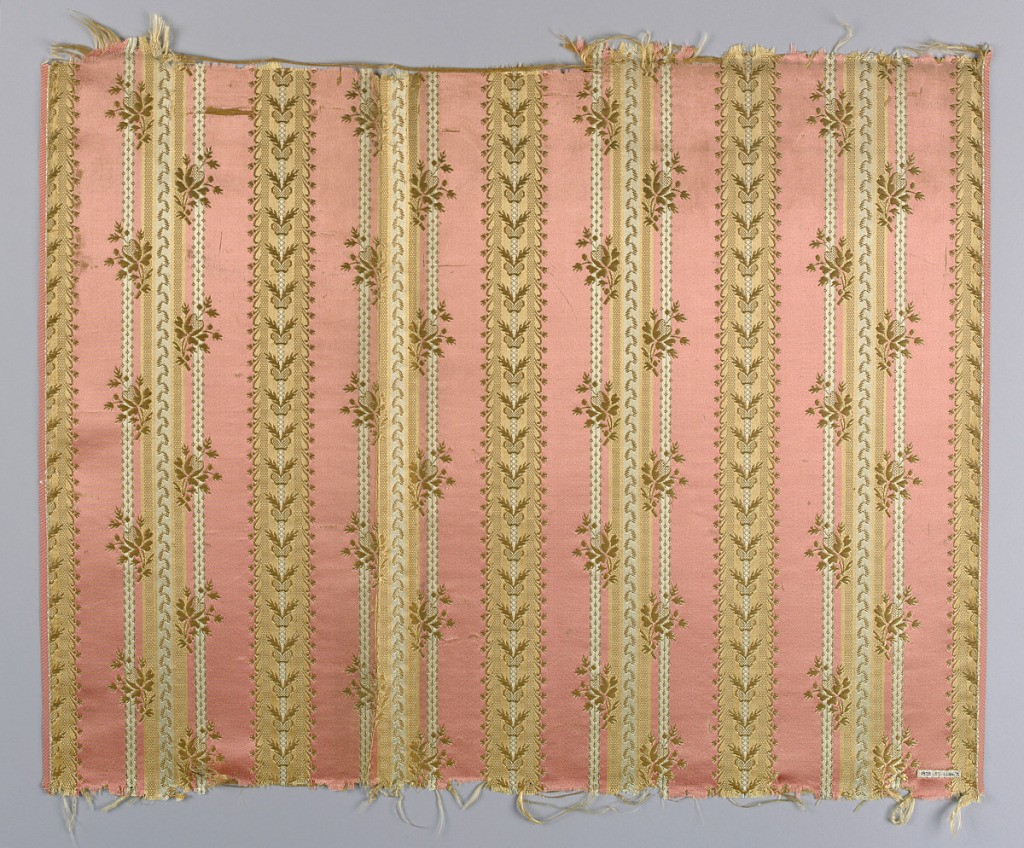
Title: Reproduction textiles
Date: late 19th century
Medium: silk Technique: compound satin weave
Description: Ground in satin weave with vertical stripes of various widths. Some stripes in fancy weave. Ivory silk weft forms a design of small-scale spray of roses and fine dots. Each fragment has a different colour scheme - all in pastels. A/ green and pink, B/ pink and blue, C/ pink and green, D/ blue and pink. A/B/C/, have both selvages present. D/ has left selvage present.